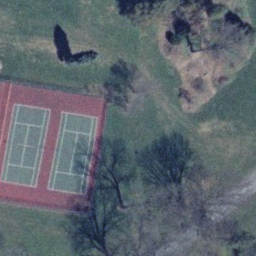
Label: tennis court